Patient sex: M
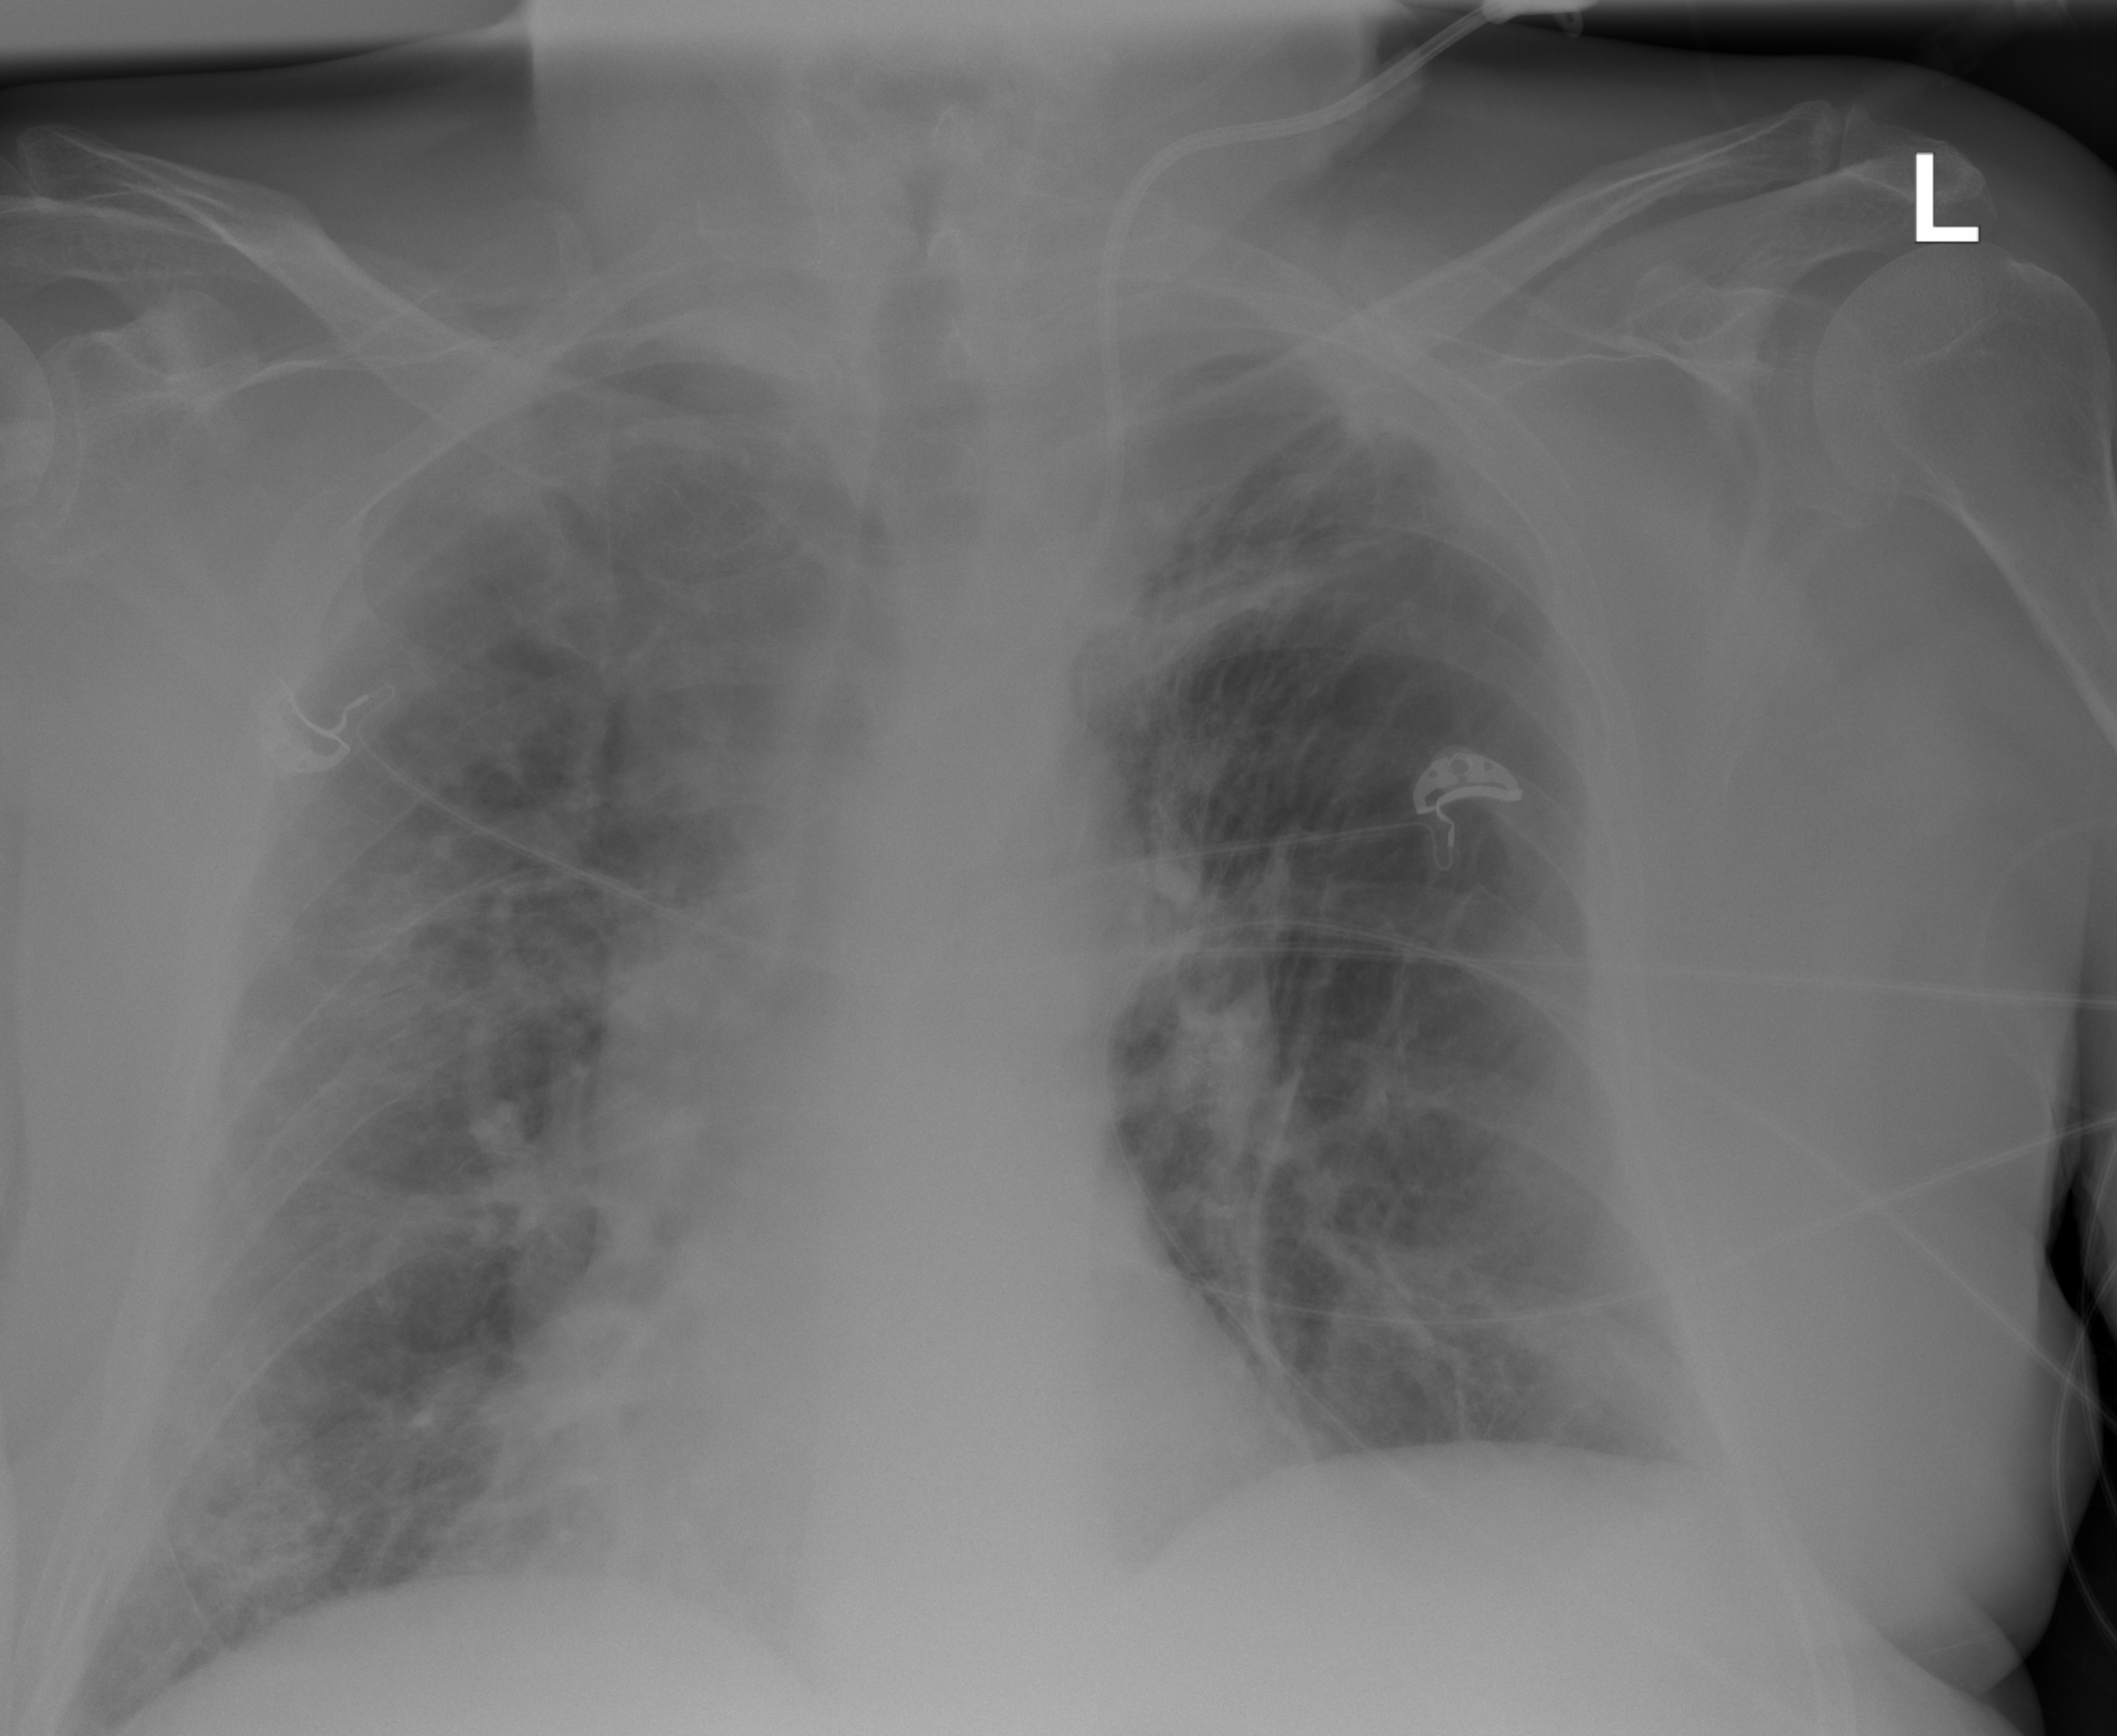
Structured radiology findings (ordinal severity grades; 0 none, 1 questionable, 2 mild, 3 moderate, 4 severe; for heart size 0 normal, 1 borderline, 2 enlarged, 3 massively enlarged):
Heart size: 0
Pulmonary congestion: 2
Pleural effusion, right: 0
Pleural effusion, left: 1
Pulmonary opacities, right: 3
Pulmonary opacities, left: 2
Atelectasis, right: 2
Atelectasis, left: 2